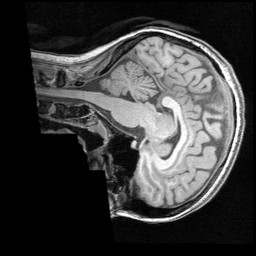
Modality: T1w
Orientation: sagittal
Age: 24
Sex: female
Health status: healthy